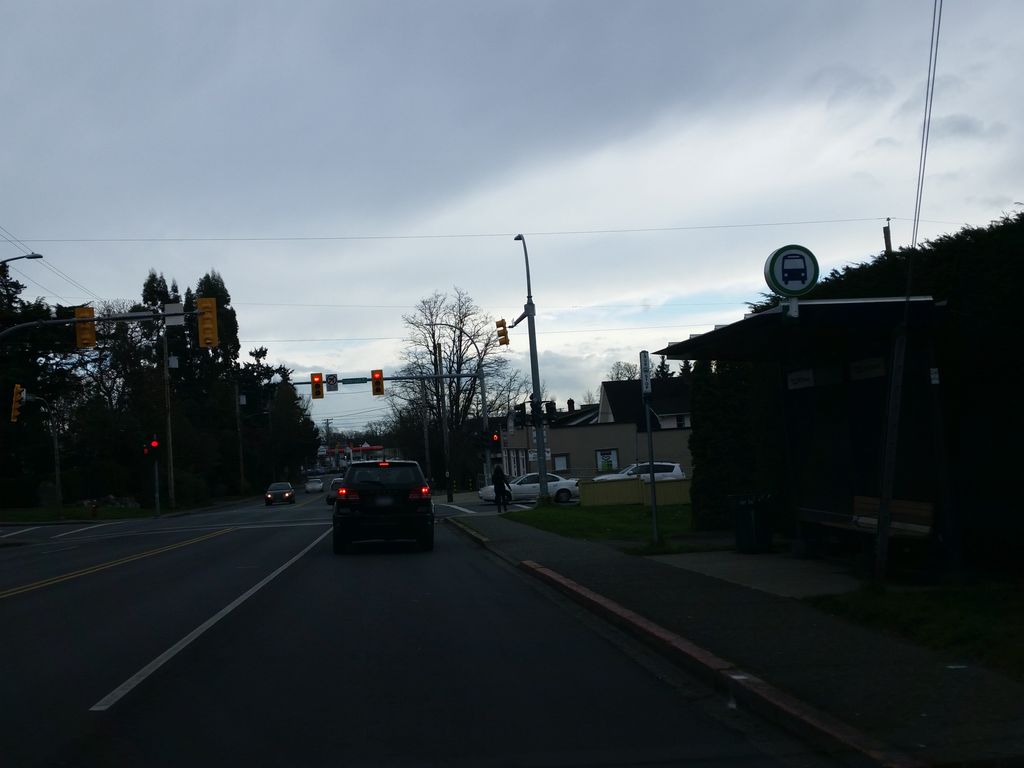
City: victoria